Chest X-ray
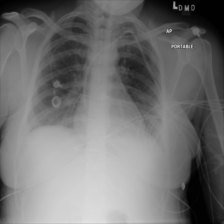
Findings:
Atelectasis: negative
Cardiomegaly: negative
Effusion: negative
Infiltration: negative
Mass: negative
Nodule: negative
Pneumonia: negative
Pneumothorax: negative
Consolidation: negative
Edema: negative
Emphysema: negative
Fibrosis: negative
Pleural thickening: negative
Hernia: negative